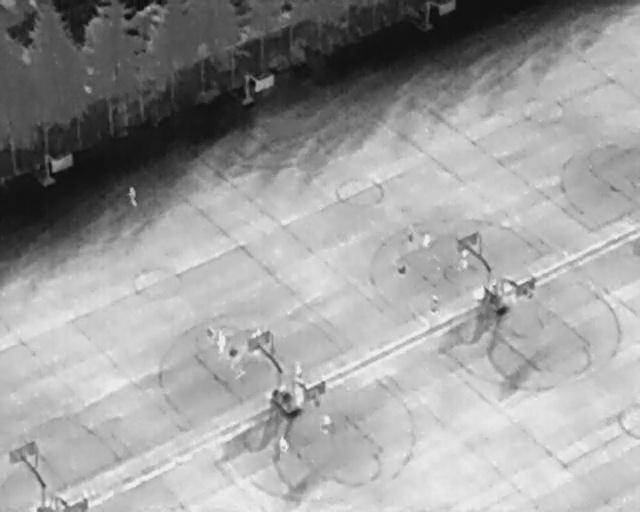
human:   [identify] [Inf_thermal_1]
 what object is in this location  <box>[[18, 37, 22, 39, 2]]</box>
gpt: <ref>1 medium person at the left</ref>

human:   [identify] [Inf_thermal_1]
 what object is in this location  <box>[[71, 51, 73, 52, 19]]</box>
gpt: <ref>1 small person at the right</ref>